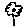
Label: flower